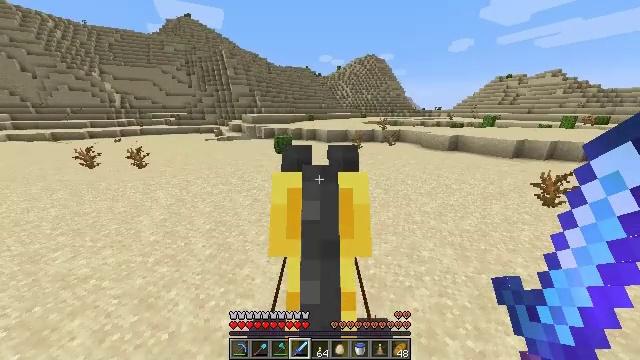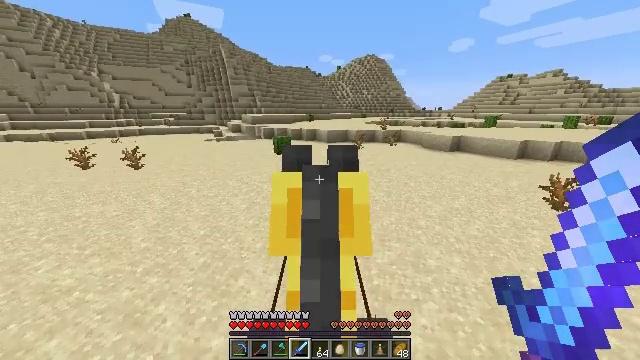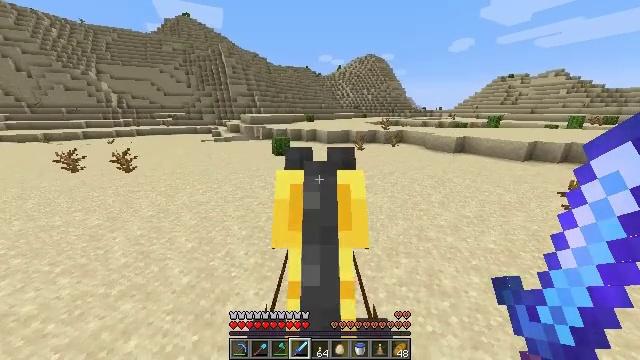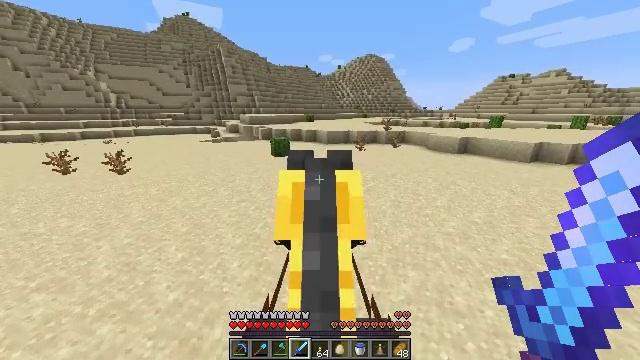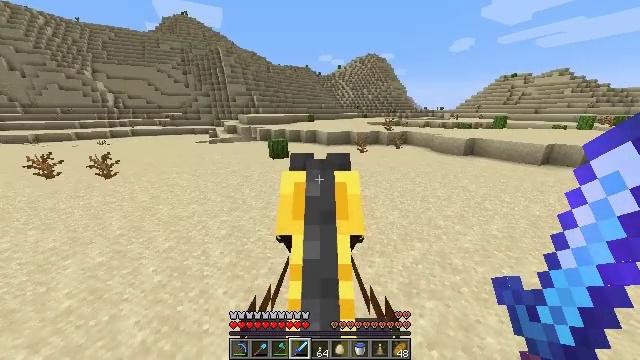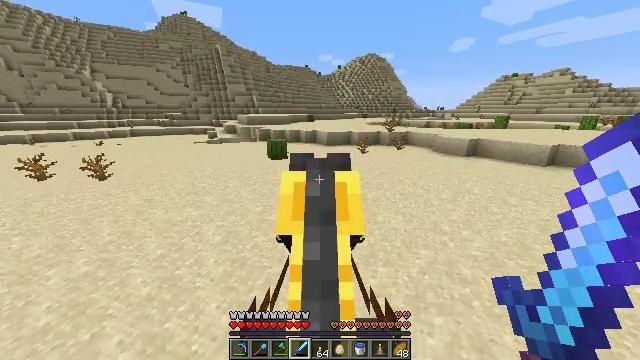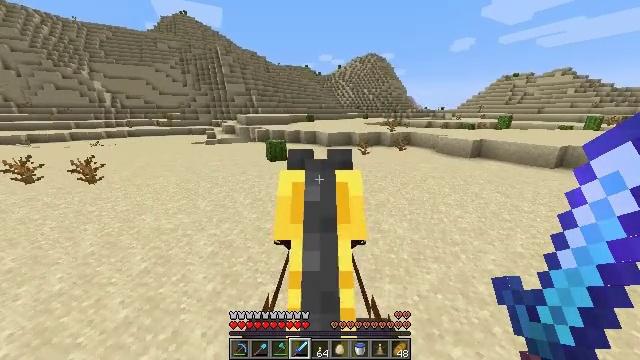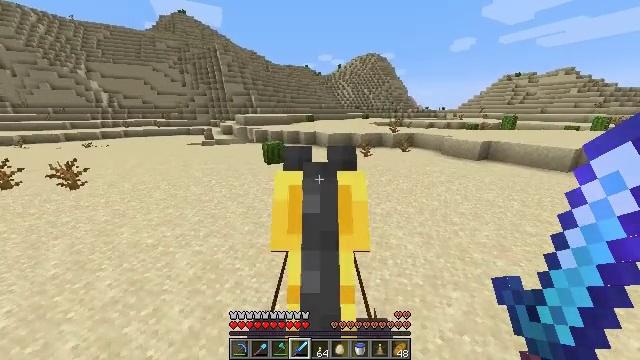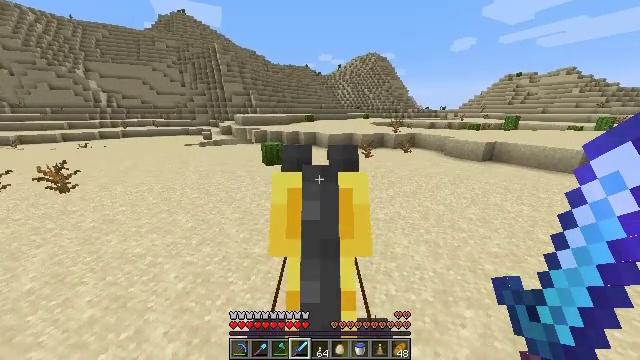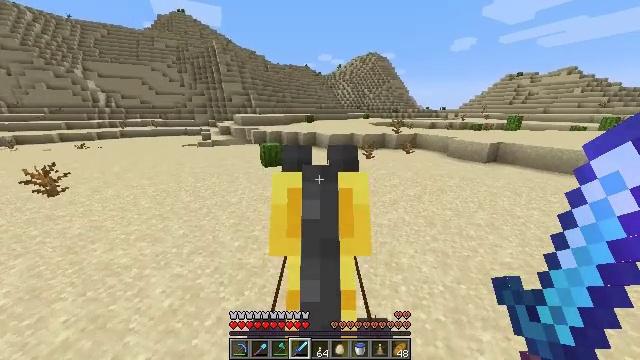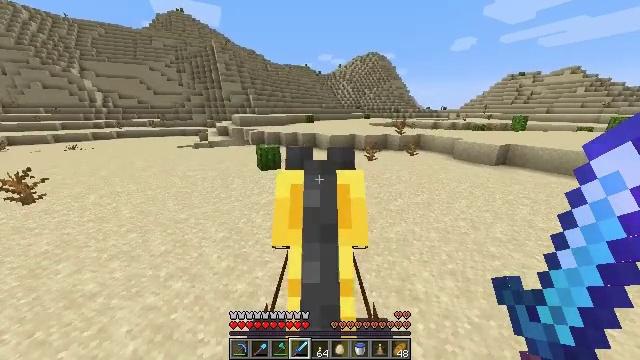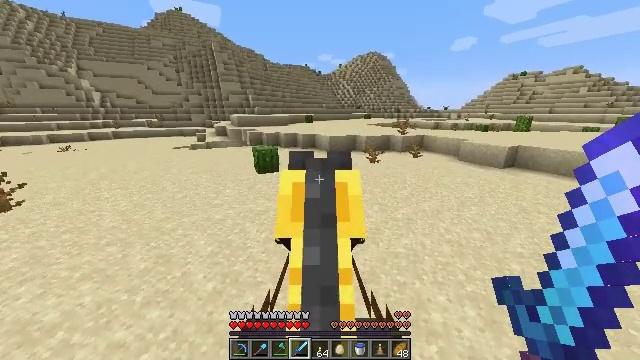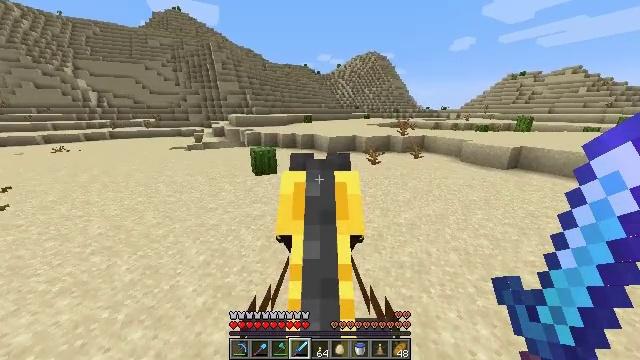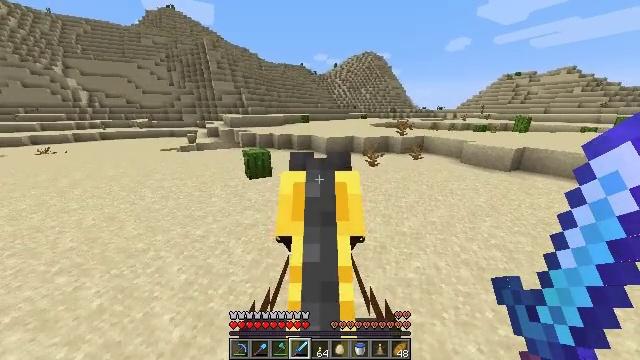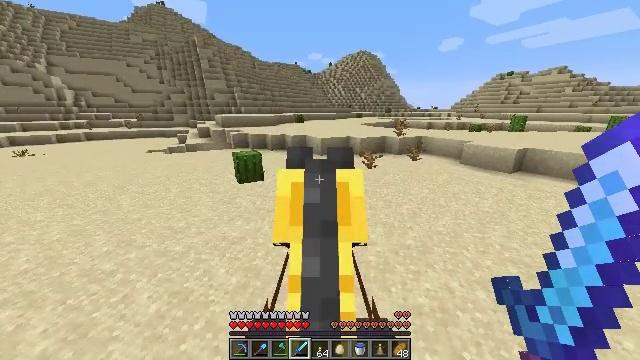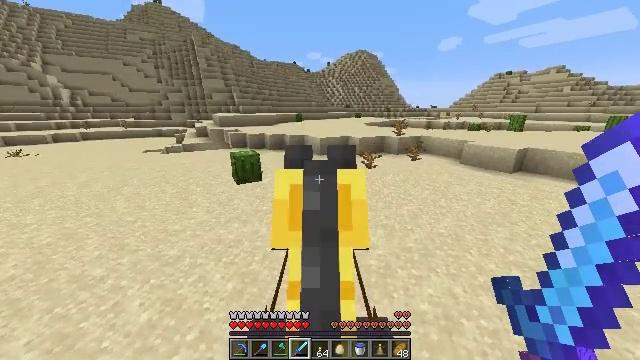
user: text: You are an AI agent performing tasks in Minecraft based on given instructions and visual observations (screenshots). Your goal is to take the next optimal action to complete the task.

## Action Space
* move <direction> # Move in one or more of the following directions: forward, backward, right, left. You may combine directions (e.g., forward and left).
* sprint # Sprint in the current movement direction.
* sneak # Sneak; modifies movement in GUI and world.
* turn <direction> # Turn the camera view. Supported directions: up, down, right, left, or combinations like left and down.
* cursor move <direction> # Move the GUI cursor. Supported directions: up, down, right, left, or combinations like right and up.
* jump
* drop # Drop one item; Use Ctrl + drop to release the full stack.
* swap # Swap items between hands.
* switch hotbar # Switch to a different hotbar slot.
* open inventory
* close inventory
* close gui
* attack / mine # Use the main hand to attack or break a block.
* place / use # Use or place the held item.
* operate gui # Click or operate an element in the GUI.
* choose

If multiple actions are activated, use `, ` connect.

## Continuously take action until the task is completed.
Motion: motion action
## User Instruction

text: Attack the sandstone to break it.
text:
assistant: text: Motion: move forward, sprint
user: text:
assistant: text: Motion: move forward, sprint
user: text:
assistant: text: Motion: move forward, sprint
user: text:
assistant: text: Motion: move forward, sprint
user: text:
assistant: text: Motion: move forward, sprint
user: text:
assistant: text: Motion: move forward, sprint
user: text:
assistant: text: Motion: move forward, sprint
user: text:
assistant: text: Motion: move forward, sprint
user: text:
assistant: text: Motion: move forward, sprint
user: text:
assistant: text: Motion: move forward, sprint
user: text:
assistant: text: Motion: move forward, sprint
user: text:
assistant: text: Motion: move forward, sprint
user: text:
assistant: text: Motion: move forward, sprint, turn right
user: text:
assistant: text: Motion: move forward, sprint, turn right
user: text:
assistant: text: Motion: move forward, sprint, turn right
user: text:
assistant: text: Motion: move forward, sprint, turn right
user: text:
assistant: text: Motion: move forward, sprint
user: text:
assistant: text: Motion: move forward, sprint
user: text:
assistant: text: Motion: move forward, sprint
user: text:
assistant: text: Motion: move forward, sprint
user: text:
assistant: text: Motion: move forward, sprint, turn right
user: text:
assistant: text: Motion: move forward, sprint, turn right
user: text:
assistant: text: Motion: move forward, sprint, turn right
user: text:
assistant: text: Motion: move forward, sprint
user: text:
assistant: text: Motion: move forward, sprint
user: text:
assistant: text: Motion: move forward, sprint
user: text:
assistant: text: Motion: move forward, sprint
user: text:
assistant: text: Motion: move forward, sprint
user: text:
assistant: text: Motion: move forward, sprint
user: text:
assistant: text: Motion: move forward, sprint